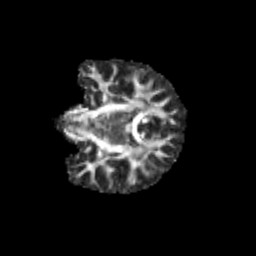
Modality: FA
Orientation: coronal
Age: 12
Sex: male
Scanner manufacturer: siemens
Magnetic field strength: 3 T
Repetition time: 3.8 s
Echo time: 0.07 s